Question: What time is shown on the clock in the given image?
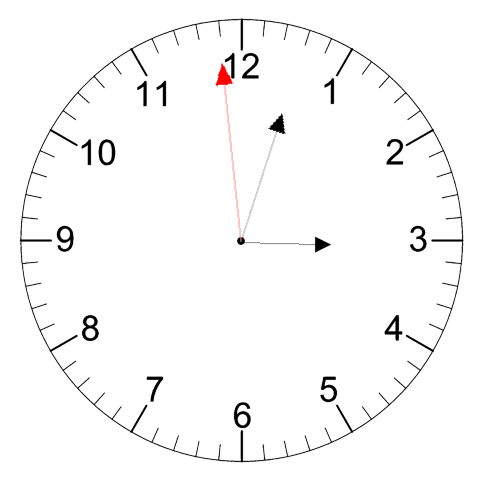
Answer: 03:02:59